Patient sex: M
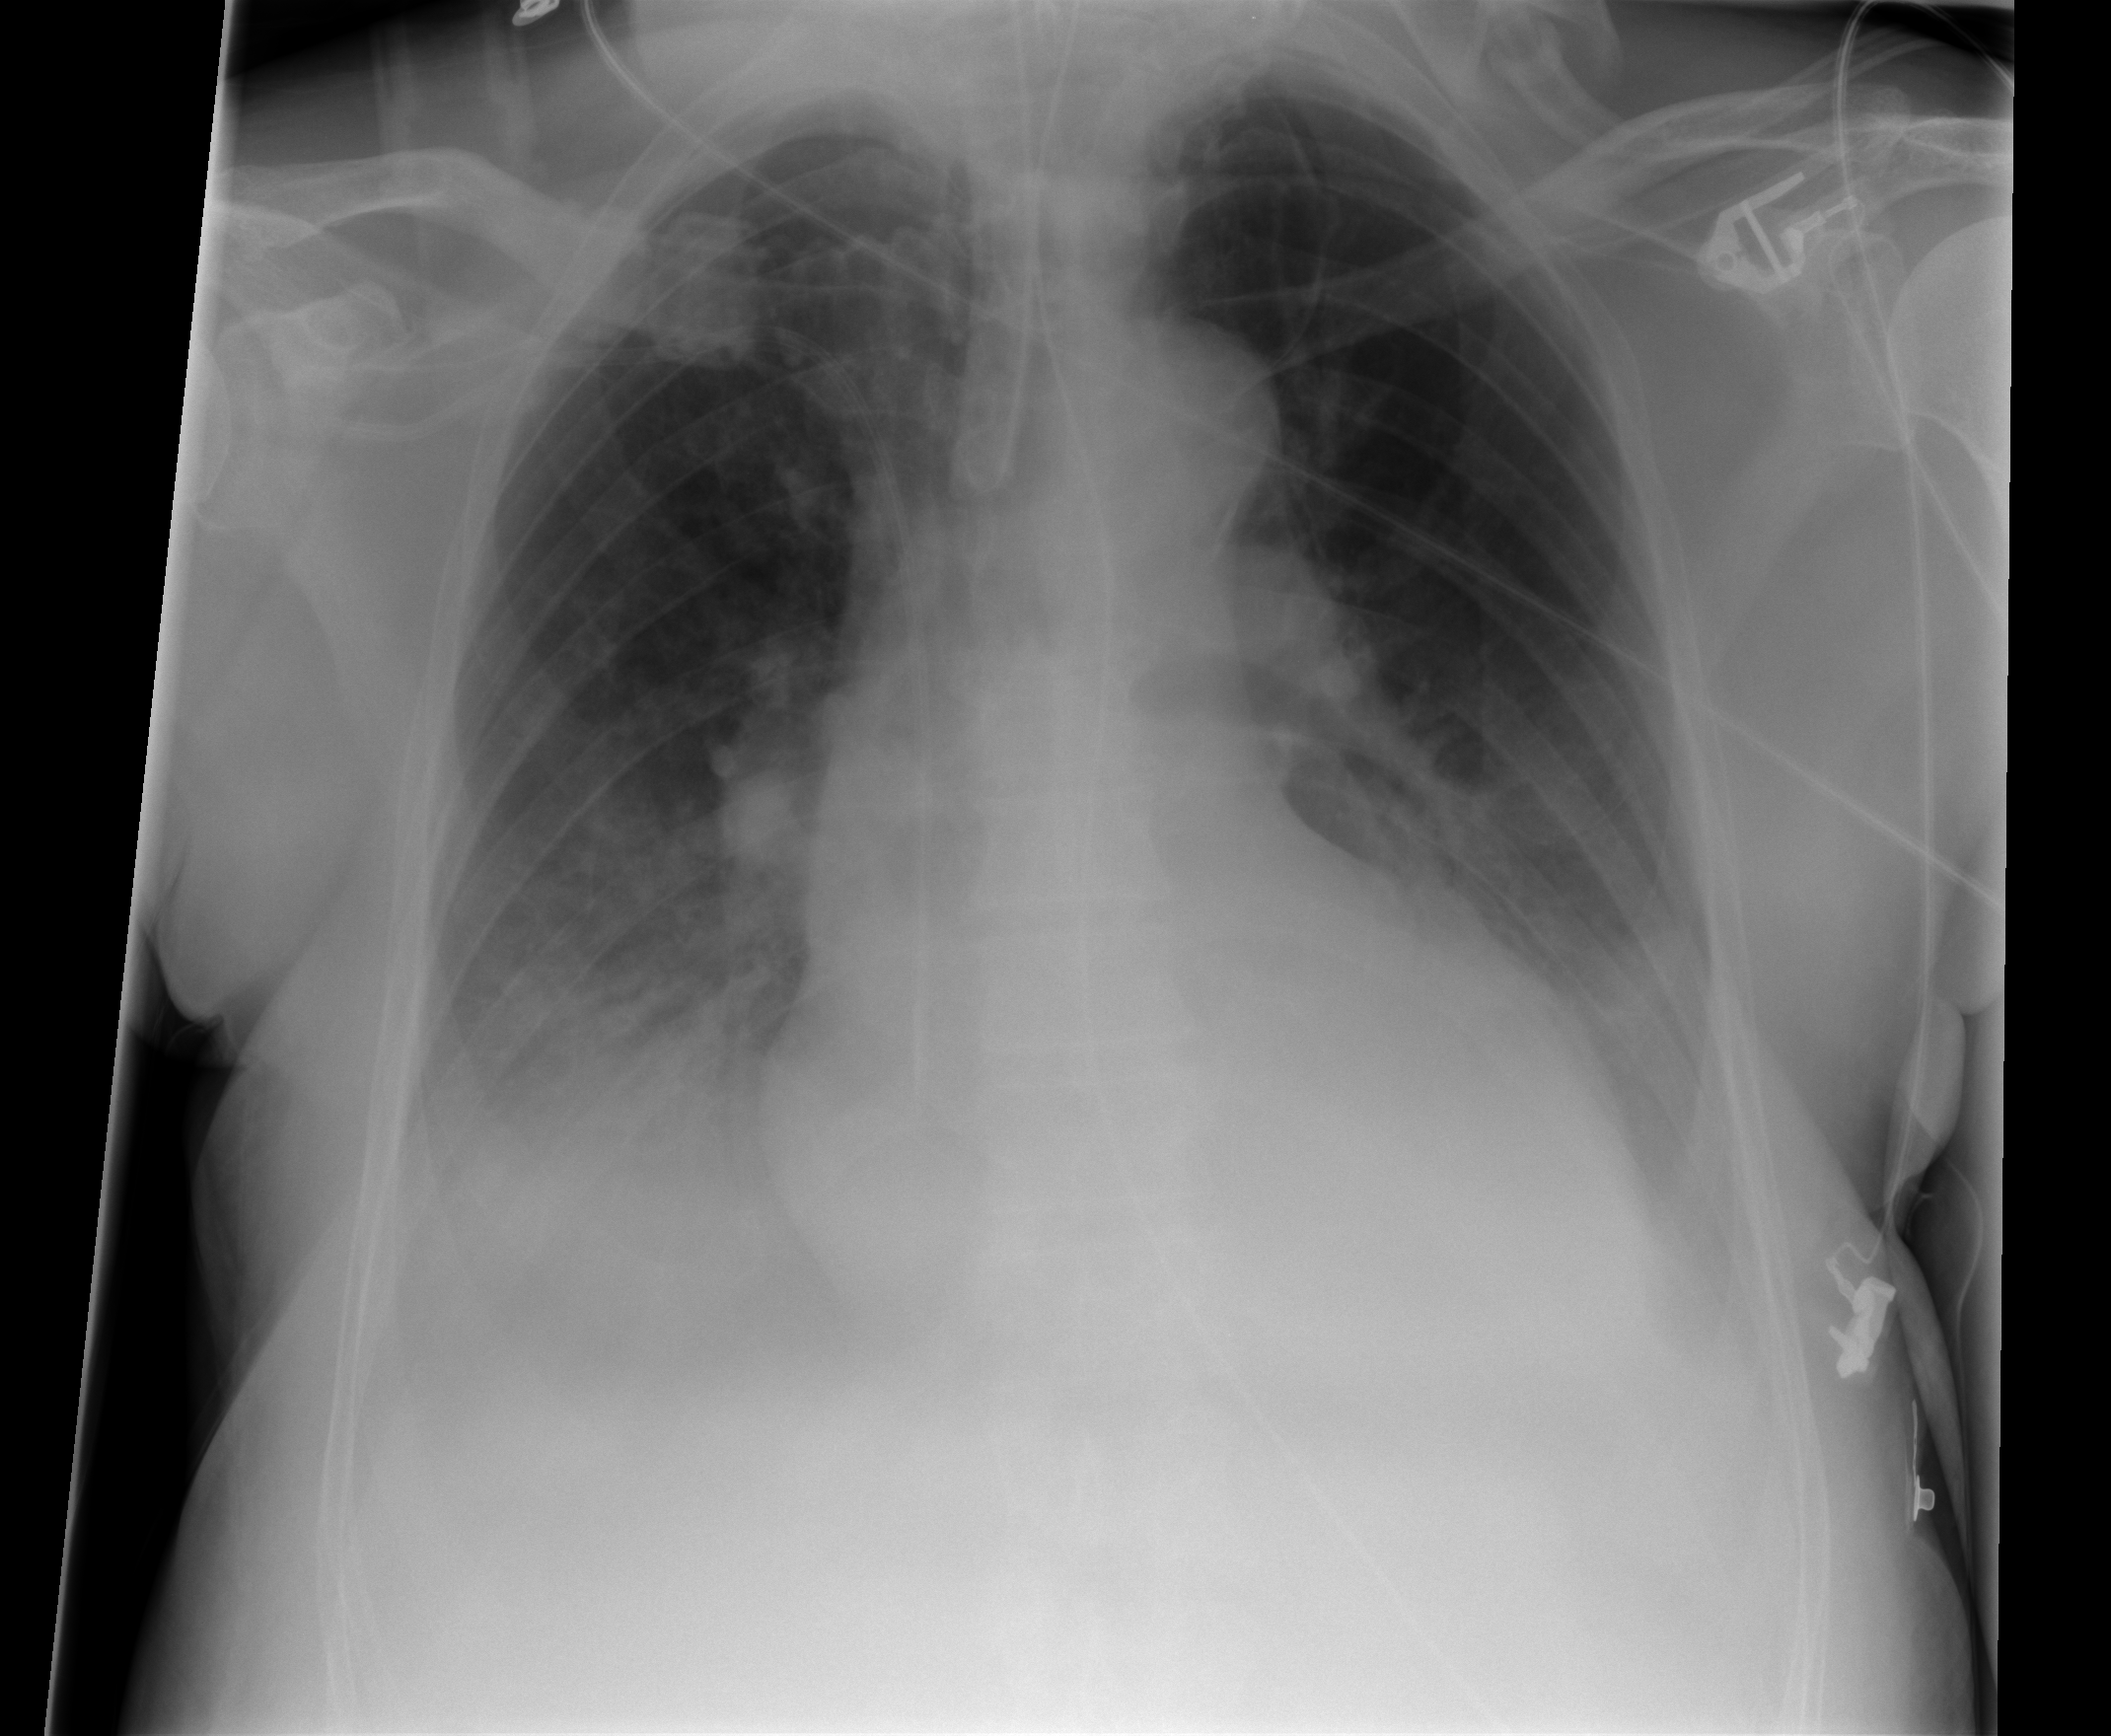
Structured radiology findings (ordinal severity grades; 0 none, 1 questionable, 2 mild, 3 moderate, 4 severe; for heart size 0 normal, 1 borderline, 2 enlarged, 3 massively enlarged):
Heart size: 2
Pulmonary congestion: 1
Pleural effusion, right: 2
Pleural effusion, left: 2
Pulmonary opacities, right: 3
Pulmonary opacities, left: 1
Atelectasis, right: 2
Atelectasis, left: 2